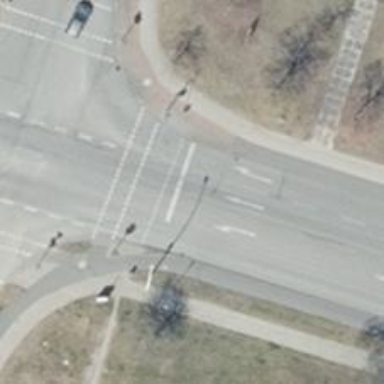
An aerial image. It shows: Road with traffic signals.